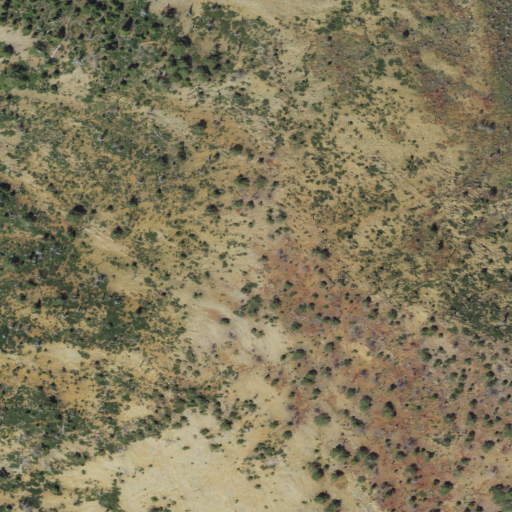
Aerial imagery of mountain in California named Cook and Green Butte containing grassland, evergreen forest, shrub, barren land, and mixed forest